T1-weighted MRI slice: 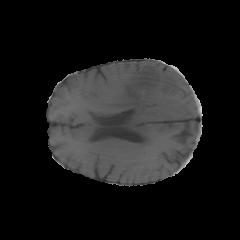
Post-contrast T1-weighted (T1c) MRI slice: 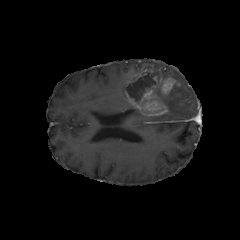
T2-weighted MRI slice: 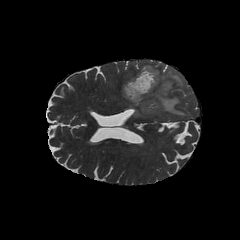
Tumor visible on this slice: yes